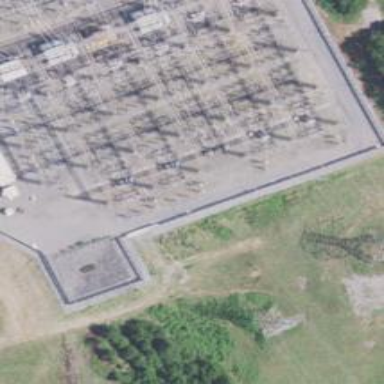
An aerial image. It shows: Switch used for power control.